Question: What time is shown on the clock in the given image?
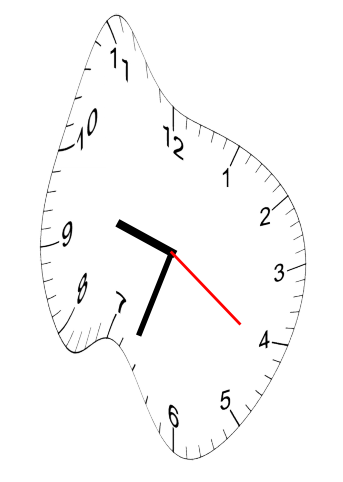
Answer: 09:33:21